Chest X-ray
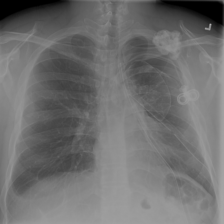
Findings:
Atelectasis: negative
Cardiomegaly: negative
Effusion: negative
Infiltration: positive
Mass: negative
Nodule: negative
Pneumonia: negative
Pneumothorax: positive
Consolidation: negative
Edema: negative
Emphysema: negative
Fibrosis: negative
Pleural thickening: negative
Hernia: negative